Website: macys
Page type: payment
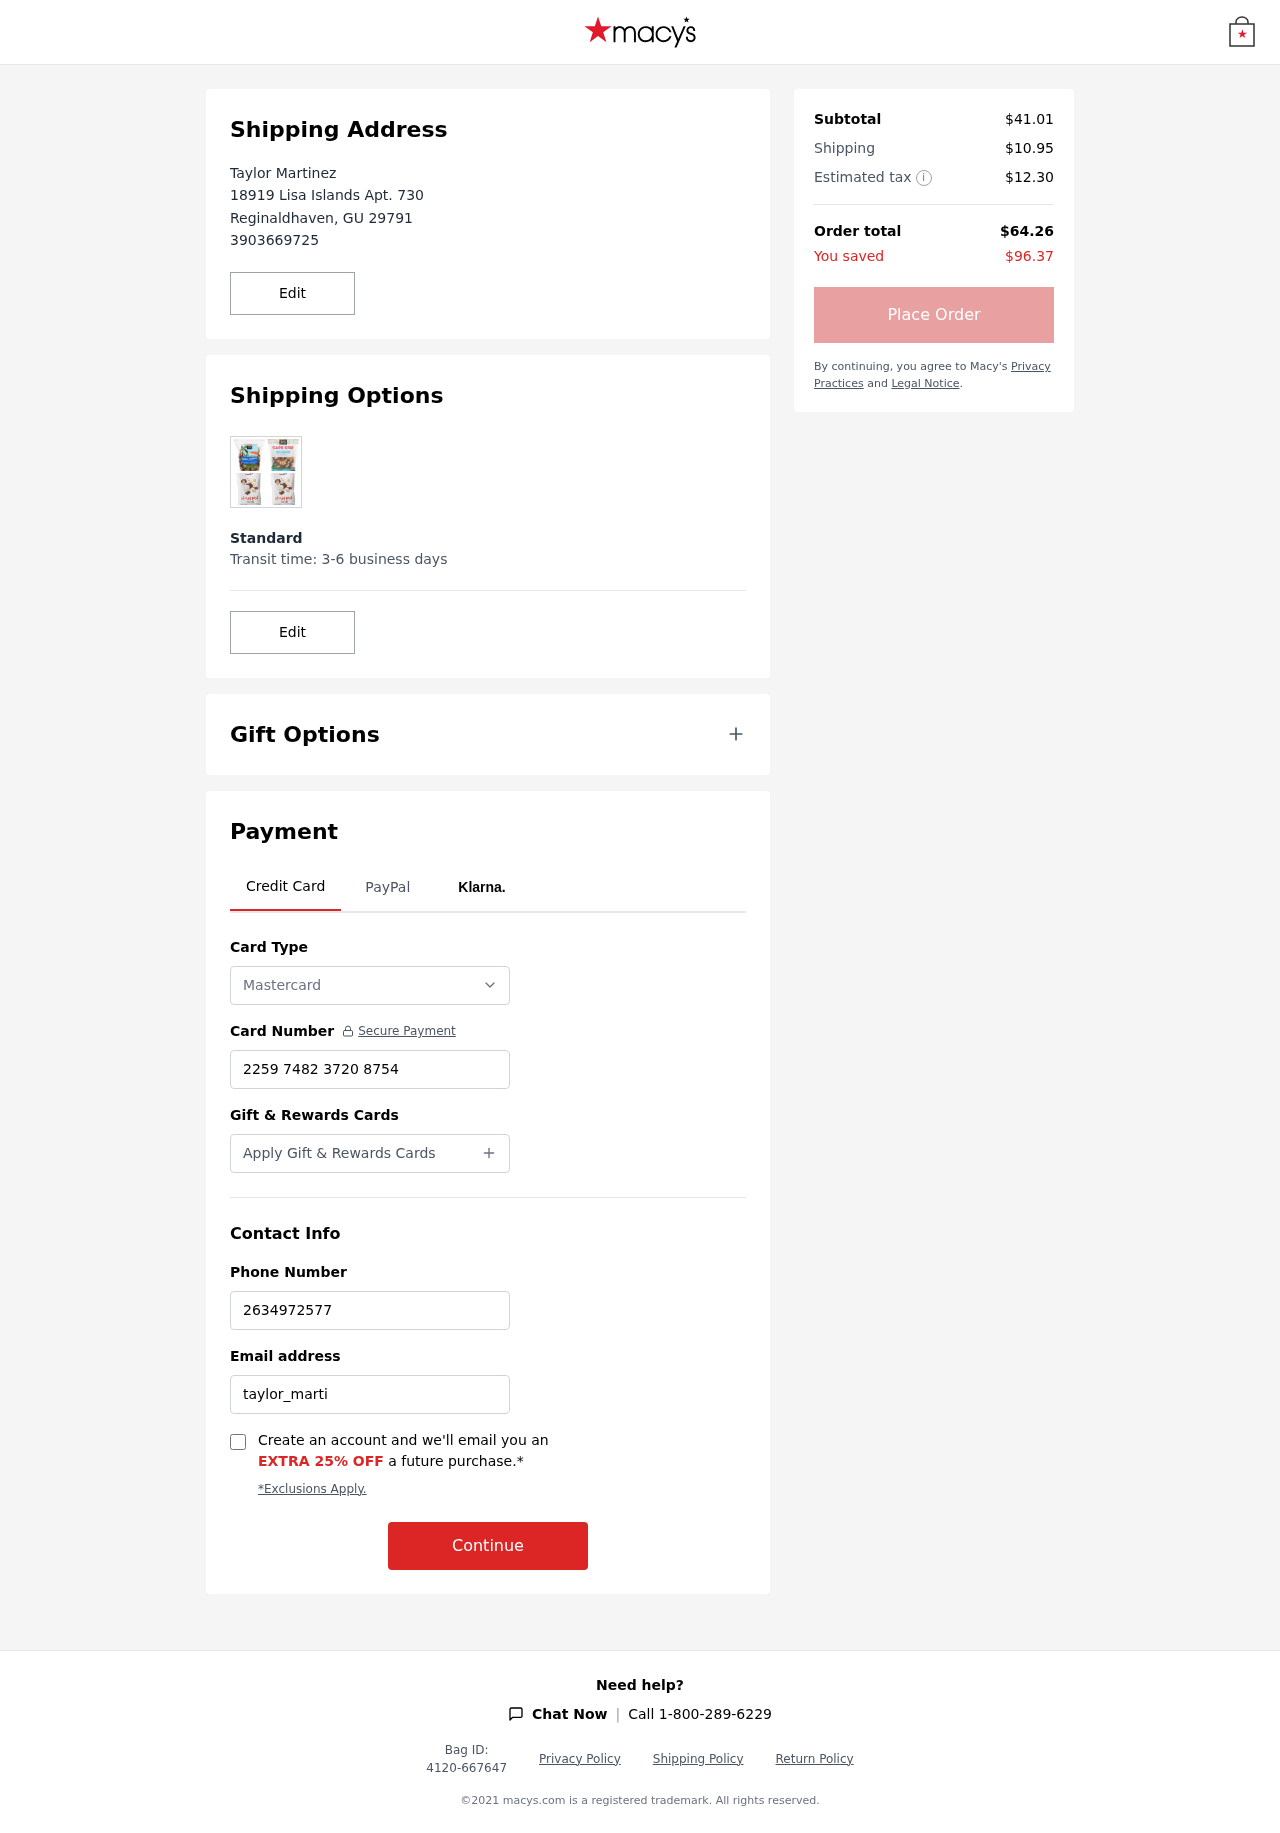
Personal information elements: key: PII_CARD_NUMBER
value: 2259 7482 3720 8754
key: PII_CARD_TYPE
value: Mastercard
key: PII_CITY
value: Reginaldhaven
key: PII_EMAIL
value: taylor_martinez@yahoo.com
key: PII_FULLNAME
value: Taylor Martinez
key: PII_PHONE
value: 3903669725
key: PII_PHONE_ALT
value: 2634972577
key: PII_POSTCODE
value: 29791
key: PII_STATE_ABBR
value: GU
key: PII_STREET
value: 18919 Lisa Islands Apt. 730
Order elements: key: ORDER_SUBTOTAL
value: $41.01
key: ORDER_SHIPPING_COST
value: $10.95
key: ORDER_TAX
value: $12.30
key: ORDER_TOTAL
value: $64.26
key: ORDER_SAVINGS
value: $96.37